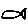
Label: fish